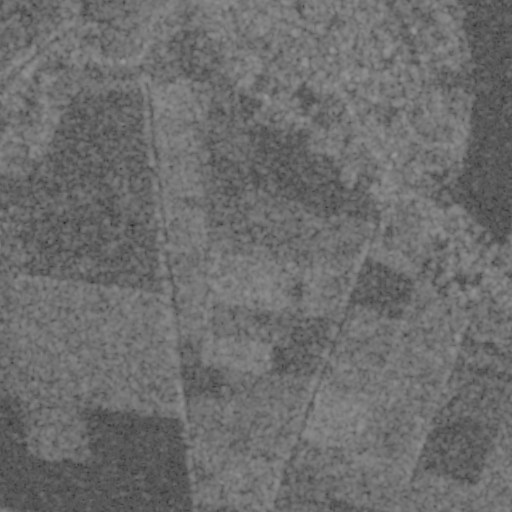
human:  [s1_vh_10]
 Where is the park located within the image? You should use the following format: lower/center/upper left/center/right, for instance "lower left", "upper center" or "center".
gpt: The park is located in the upper center of the image.
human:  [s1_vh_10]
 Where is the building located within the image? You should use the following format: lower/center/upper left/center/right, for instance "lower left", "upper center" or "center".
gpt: There is no building in the image.

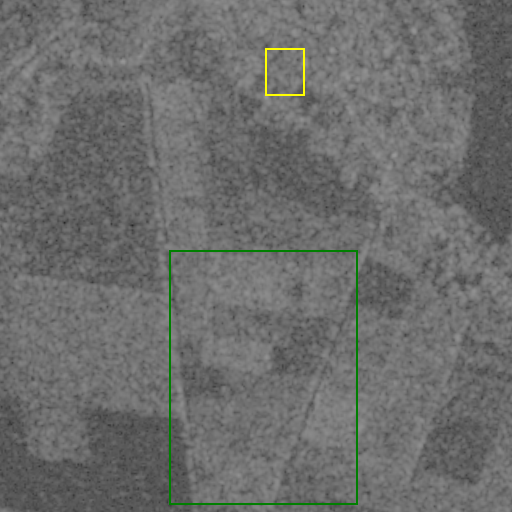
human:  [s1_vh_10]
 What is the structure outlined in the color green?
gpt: The structure outlined in green is a crop field.
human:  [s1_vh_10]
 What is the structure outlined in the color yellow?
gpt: The structure outlined in yellow is a park.
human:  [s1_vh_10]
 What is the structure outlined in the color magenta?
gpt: There is no magenta outline.